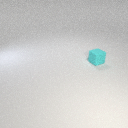
small cyan rubber cube